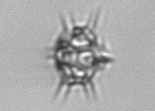
Label: Dictyocha